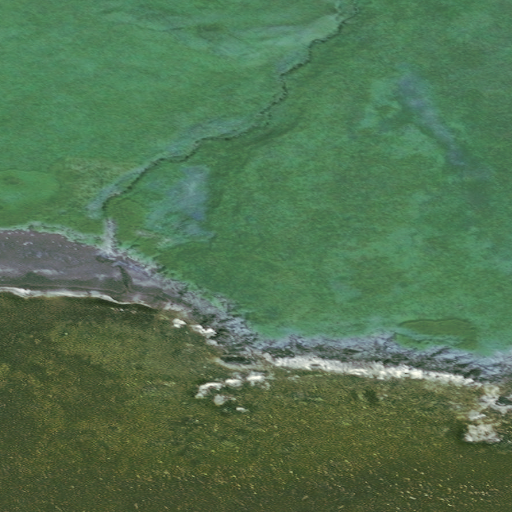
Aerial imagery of valley in Alaska named Qakaan-kingagn Quduu containing only unknown